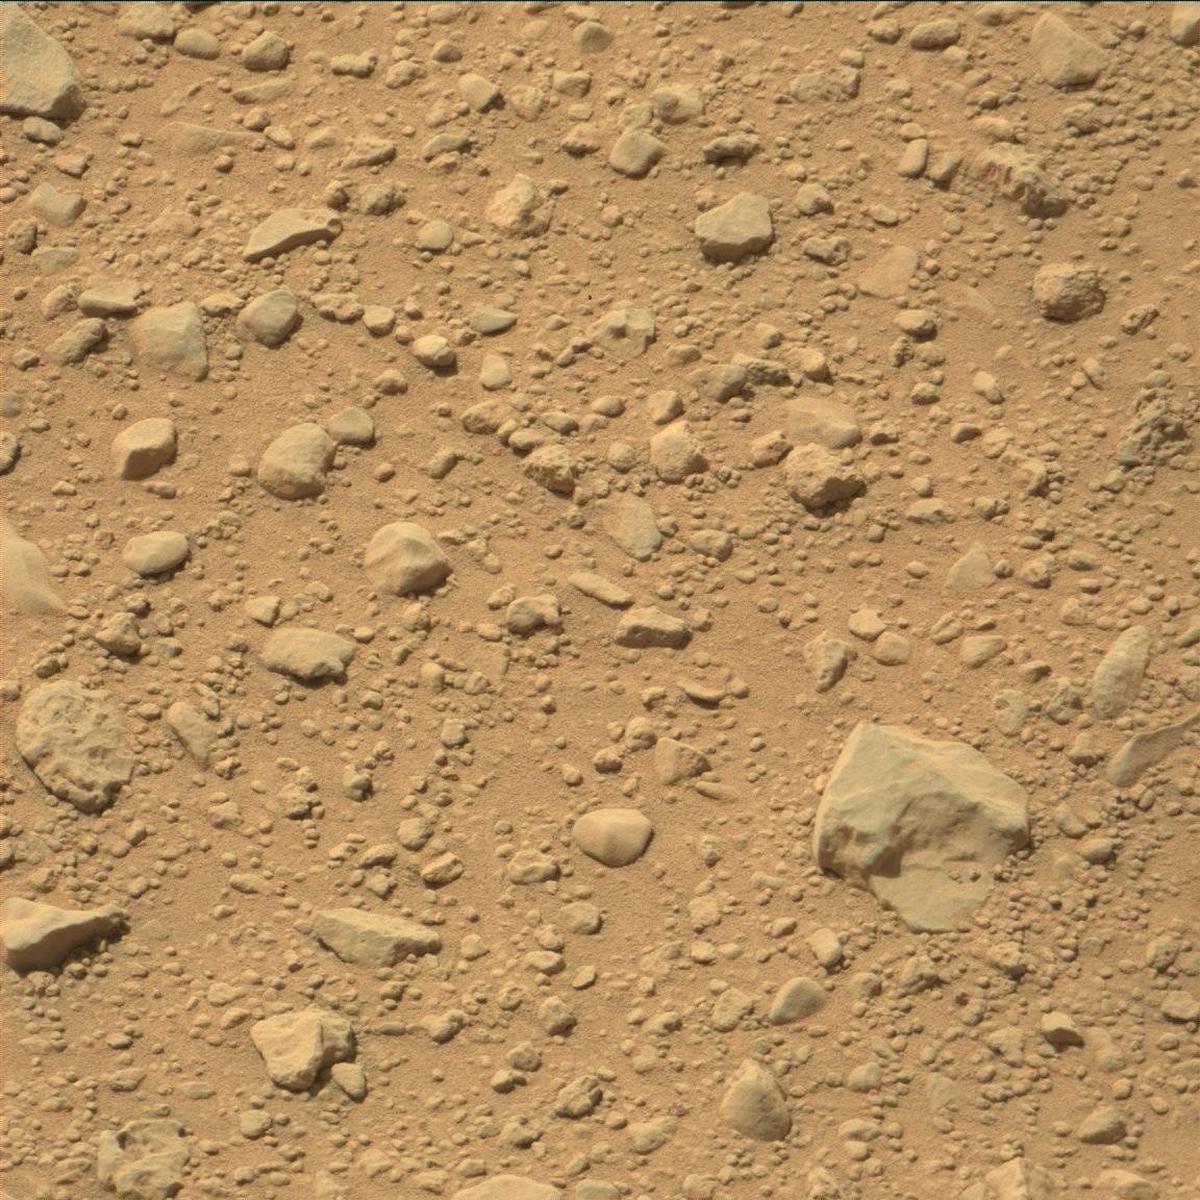
Terrain classes present: Bedrock, Rock, Sand / Soil